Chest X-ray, PA view. Patient: 57 years old, sex M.
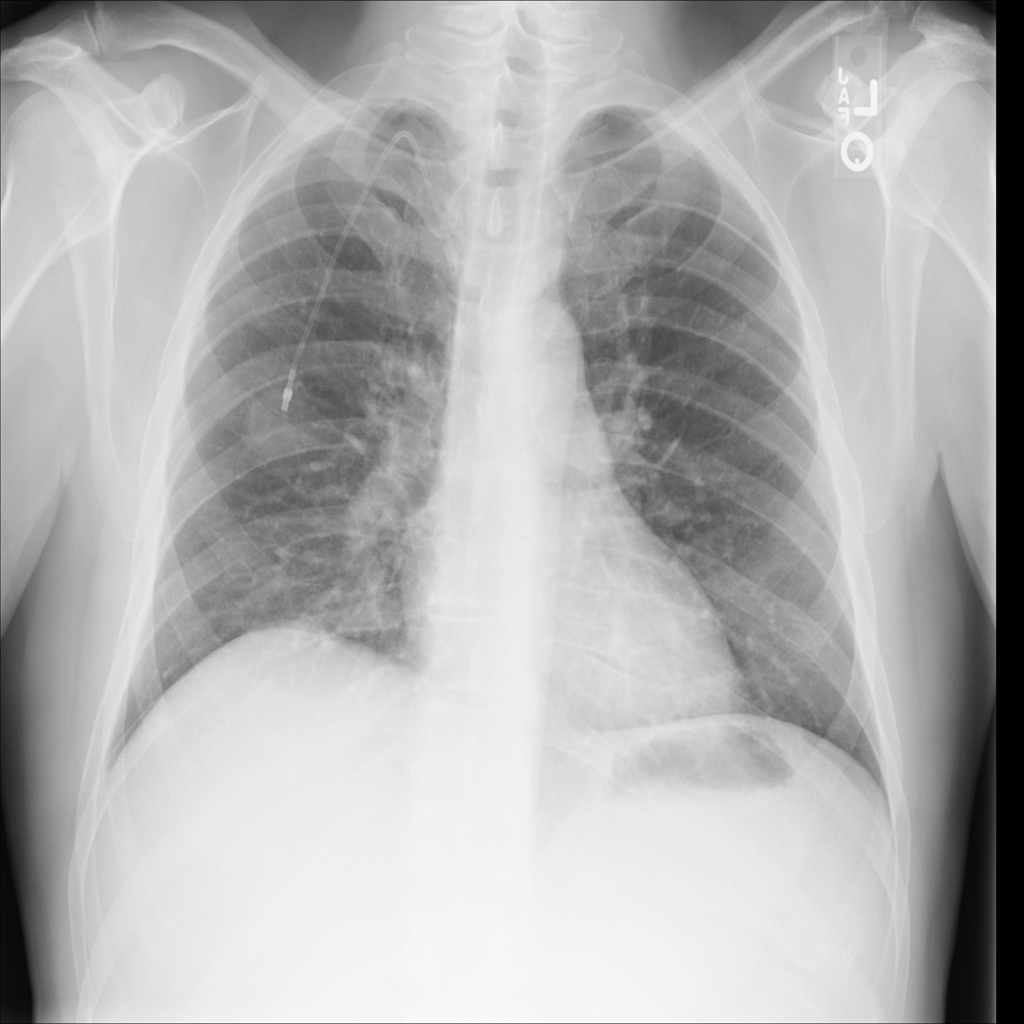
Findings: No Finding